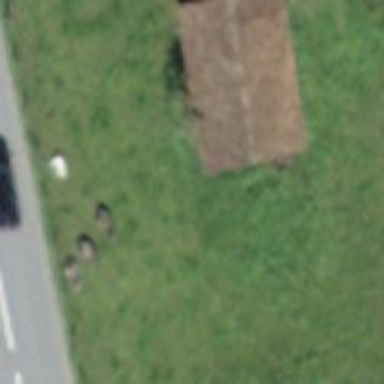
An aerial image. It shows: Cabin.